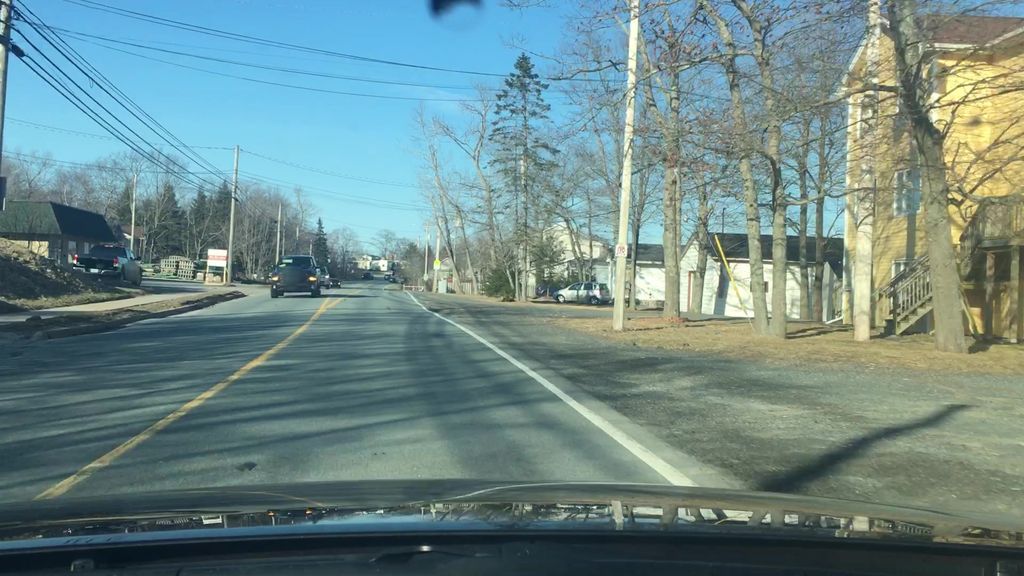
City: halifax